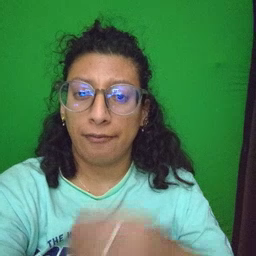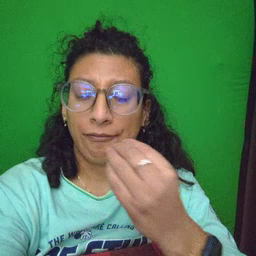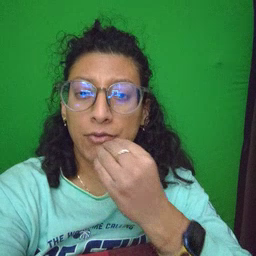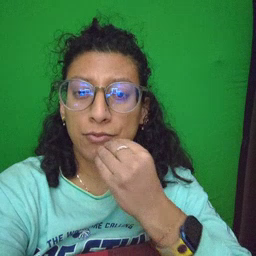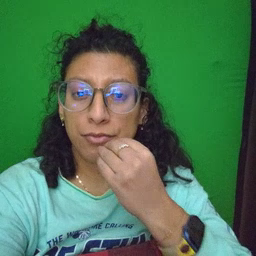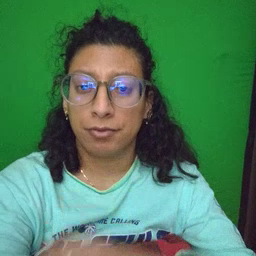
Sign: food